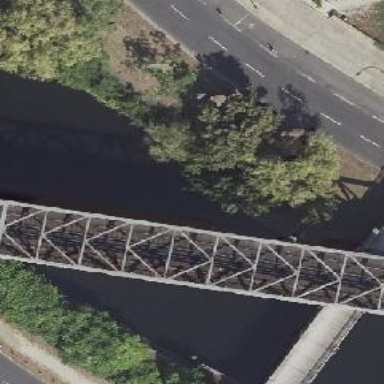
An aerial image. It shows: Truss bridge structure.